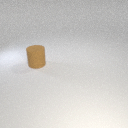
large brown rubber cylinder